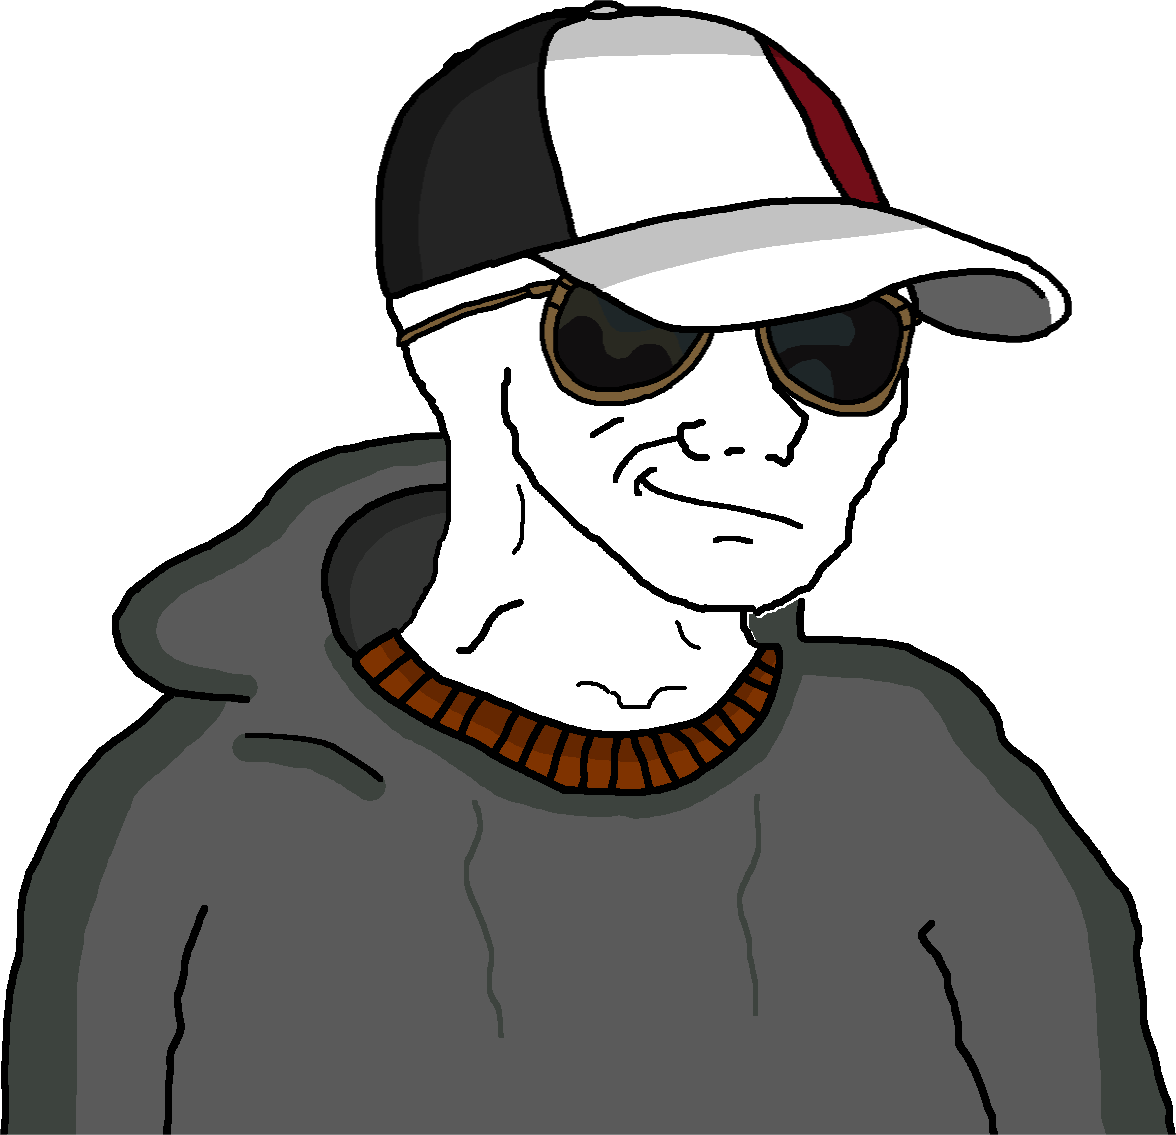
Label: 5_Doomer